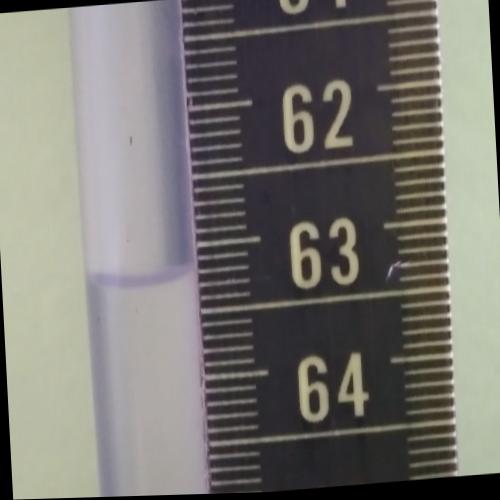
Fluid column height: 63.2 cm